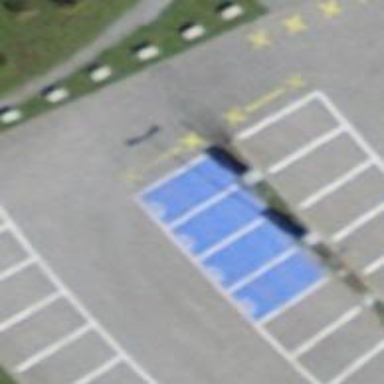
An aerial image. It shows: Charging station.